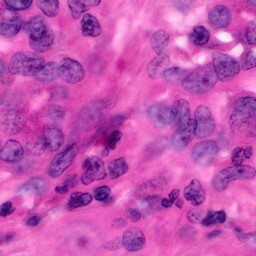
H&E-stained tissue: Pancreatic